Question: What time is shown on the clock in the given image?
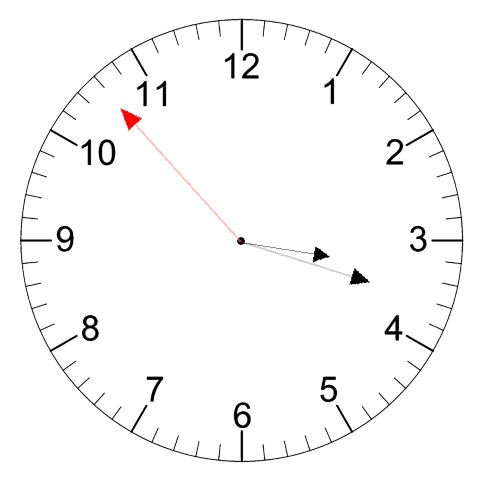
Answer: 03:17:53